Question: I have installed a Tomcat server on my PC.
I have created a set of servlets in Eclipse and I exported in WAR format
When I deploy to the server and give it to boot I get the following error:
'''
FALLO - No se pudo arrancar la aplicacion en trayectoria de contexto /Middleware
FALLO - Encontrada excepcion org.apache.catalina.LifecycleException: Failed to start component [StandardEngine[Catalina].StandardHost[localhost].StandardContext[/Middleware]]
'''
If I go to the Tomcat log file for more details see the following:
'''
Caused by: java.lang.IllegalArgumentException: The servlets named [reunionServlet] and [servlet.ReunionServlet] are both mapped to the url-pattern [/ReunionServlet] which is not permitted
at org.apache.catalina.deploy.WebXml.addServletMapping(WebXml.java:335)
at org.apache.catalina.startup.ContextConfig.processAnnotationWebServlet(ContextConfig.java:2457)
at org.apache.catalina.startup.ContextConfig.processAnnotationsStream(ContextConfig.java:2139)
at org.apache.catalina.startup.ContextConfig.processAnnotationsFile(ContextConfig.java:2100)
at org.apache.catalina.startup.ContextConfig.processAnnotationsFile(ContextConfig.java:2093)
at org.apache.catalina.startup.ContextConfig.webConfig(ContextConfig.java:1300)
at org.apache.catalina.startup.ContextConfig.configureStart(ContextConfig.java:878)
at org.apache.catalina.startup.ContextConfig.lifecycleEvent(ContextConfig.java:369)
at org.apache.catalina.util.LifecycleSupport.fireLifecycleEvent(LifecycleSupport.java:119)
at org.apache.catalina.util.LifecycleBase.fireLifecycleEvent(LifecycleBase.java:90)
at org.apache.catalina.core.StandardContext.startInternal(StandardContext.java:5269)
at org.apache.catalina.util.LifecycleBase.start(LifecycleBase.java:150)
'''
What is the problem?
Do not know if the problem is with the file web.xml. Its content is as follows

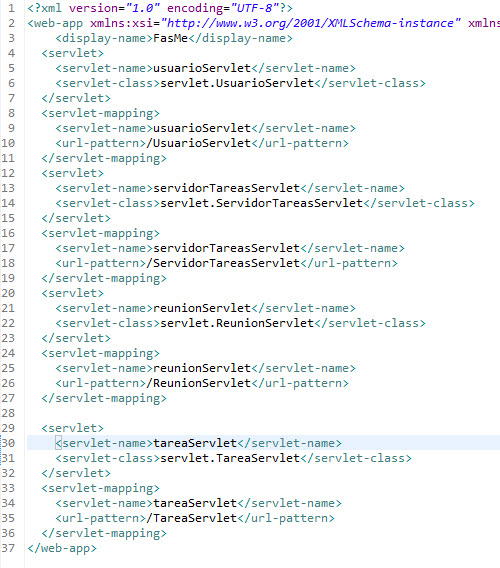
Answer: Read the first three lines of your stacktrace, they tell you quite well what's going on: As javadev has answered correctly, you're mapping two servlets to the same URL-pattern. One of them is obviously in your web.xml, the other most likely in some annotation (as the third line of your stacktrace gives away).
Locate the offending servlet and change either the annotation or the web.xml declaration and you'll be fine.
Funny enough: The offending servlet seems to be the same in both cases - e.g. you have declared the mapping for ReunionServlet in web.xml and annotated servlet.ReunionServlet (your package name seems to be "servlet" - quite generic). So you basically just need to delete one of the two declarations and everything should work as expected.